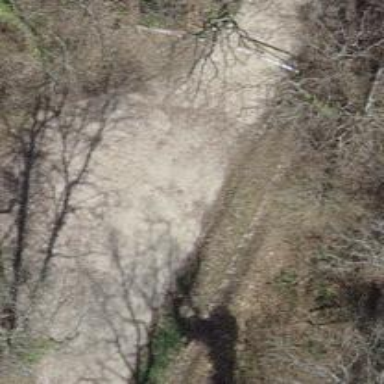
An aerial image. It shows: Gravel track with grade2 quality.